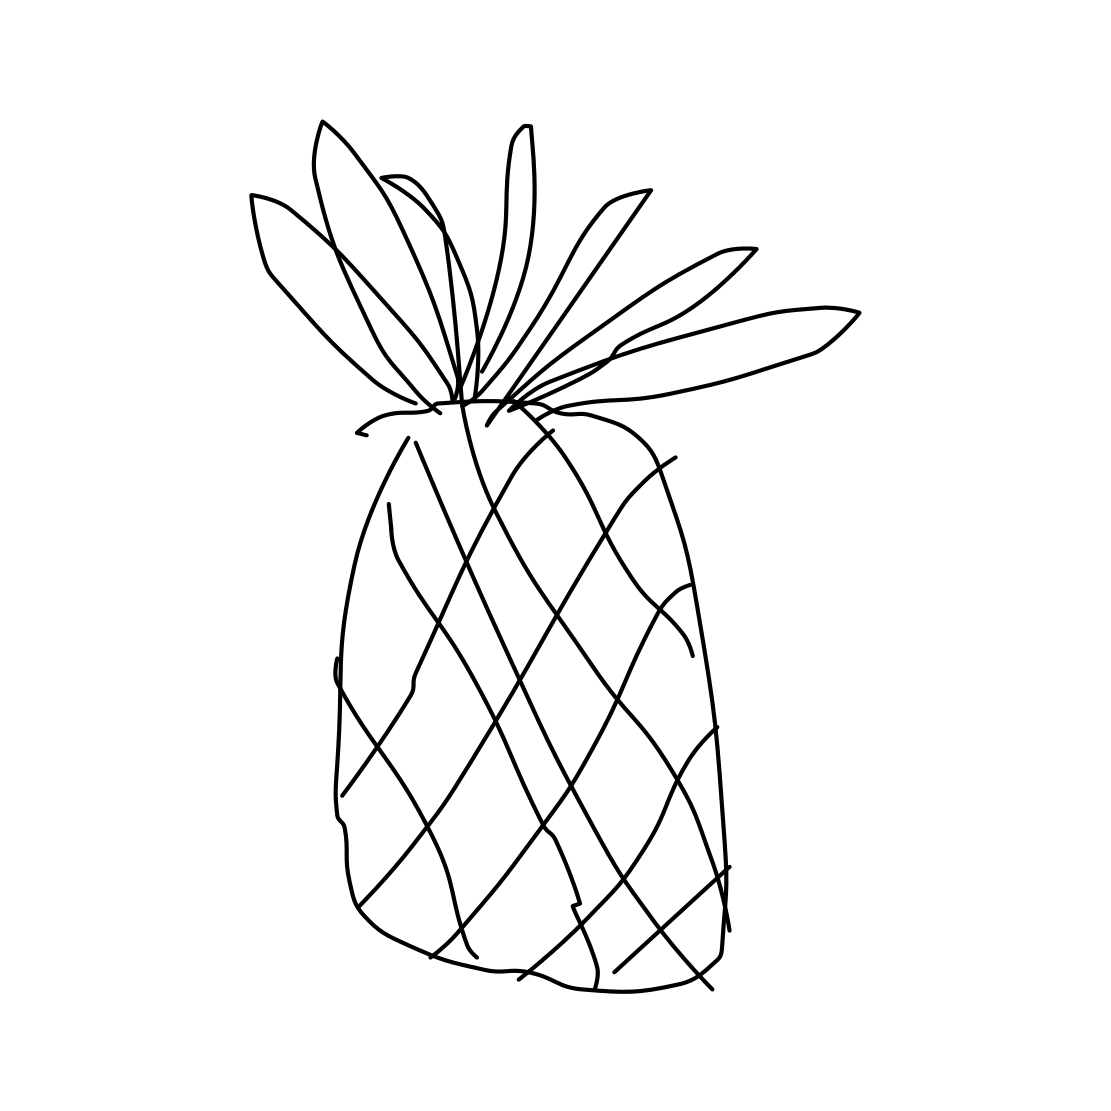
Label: pineapple